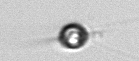
Label: Acanthoica_quattrospina